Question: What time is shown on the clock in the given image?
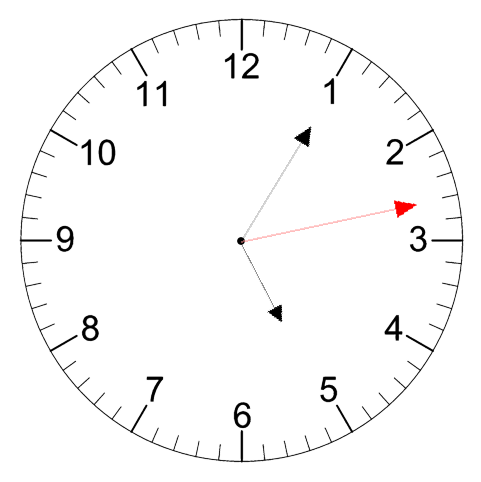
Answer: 05:05:13